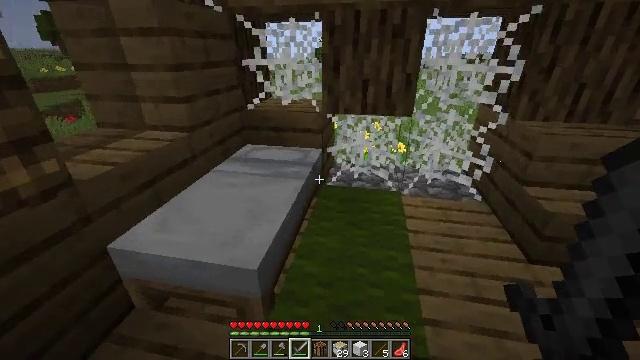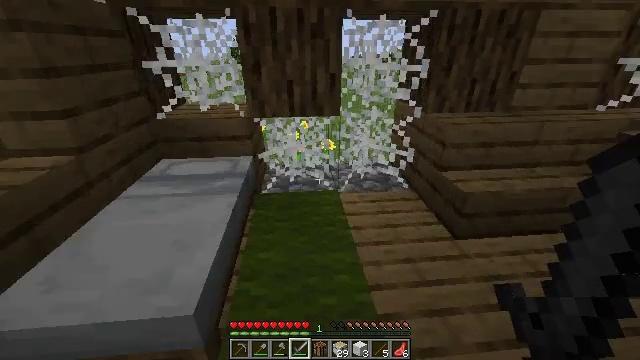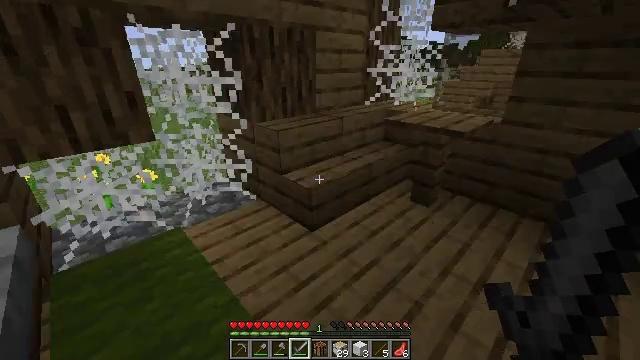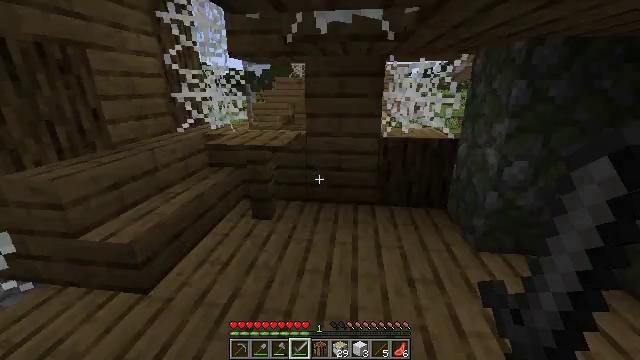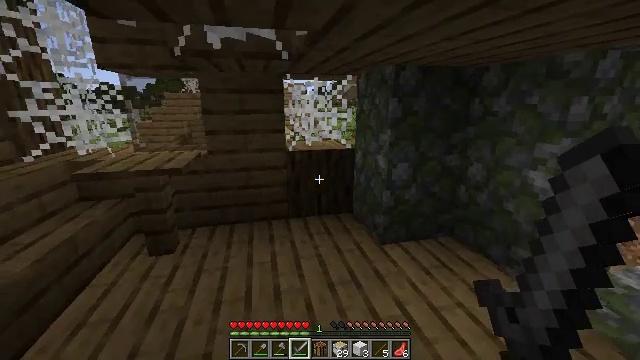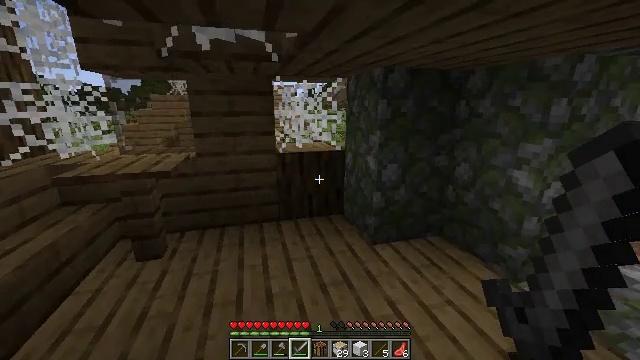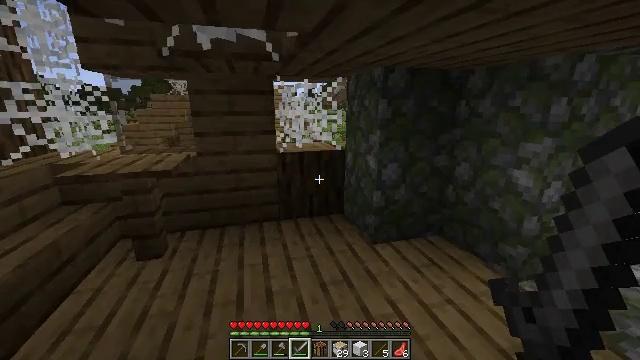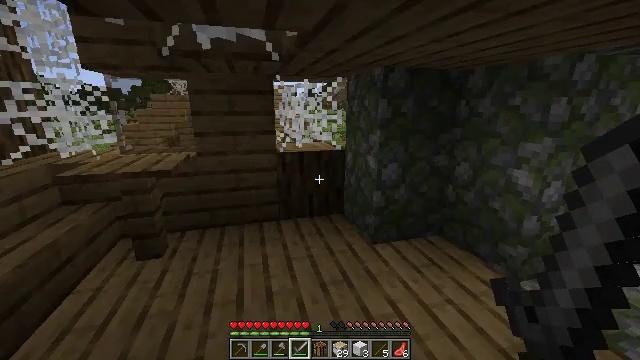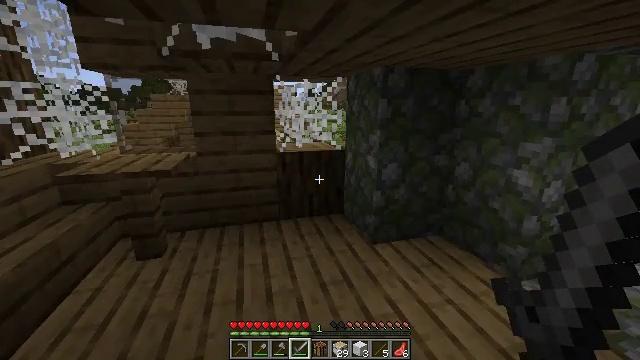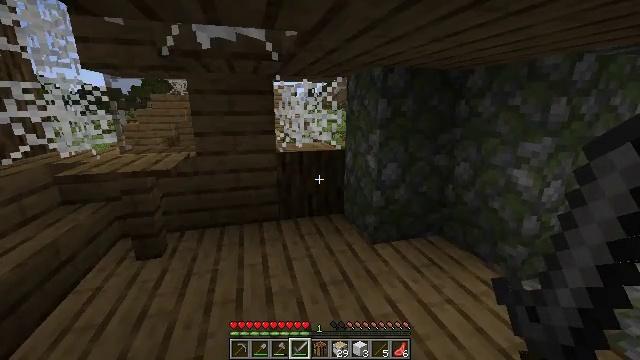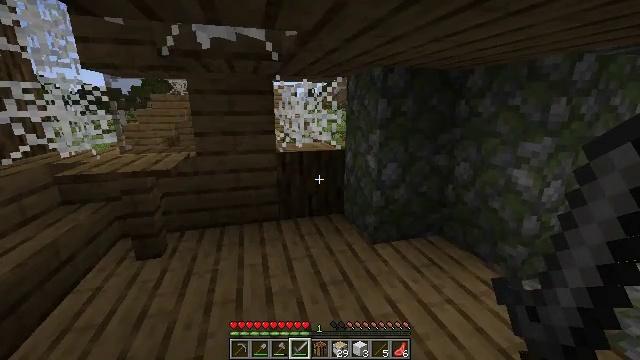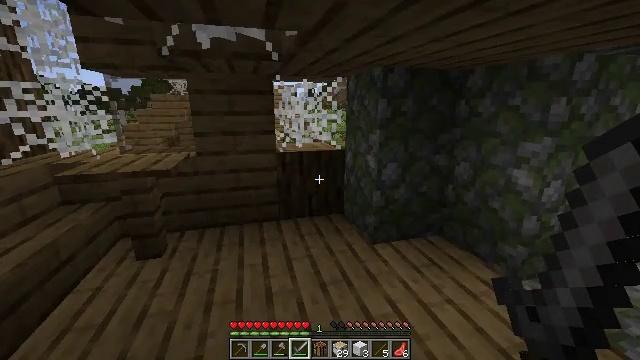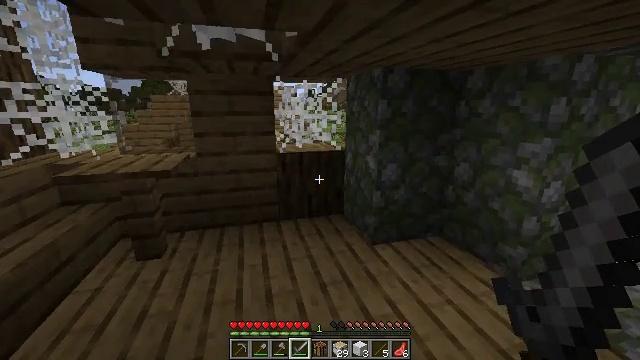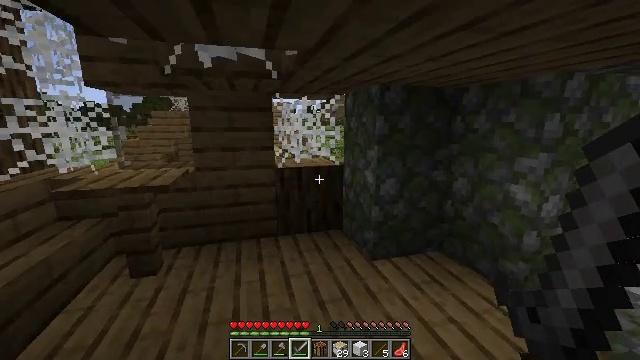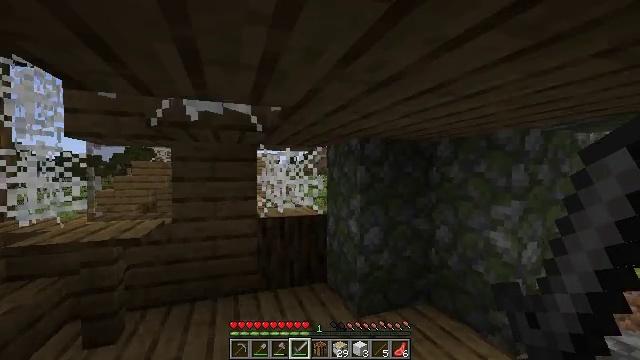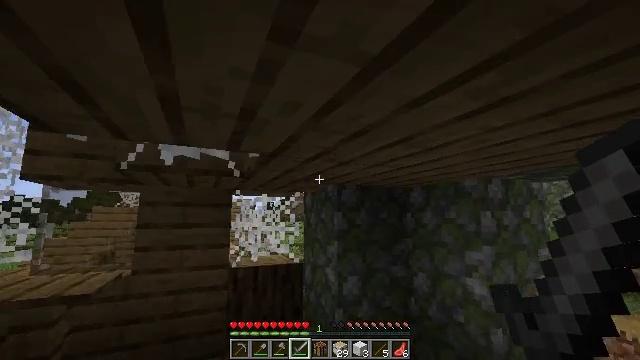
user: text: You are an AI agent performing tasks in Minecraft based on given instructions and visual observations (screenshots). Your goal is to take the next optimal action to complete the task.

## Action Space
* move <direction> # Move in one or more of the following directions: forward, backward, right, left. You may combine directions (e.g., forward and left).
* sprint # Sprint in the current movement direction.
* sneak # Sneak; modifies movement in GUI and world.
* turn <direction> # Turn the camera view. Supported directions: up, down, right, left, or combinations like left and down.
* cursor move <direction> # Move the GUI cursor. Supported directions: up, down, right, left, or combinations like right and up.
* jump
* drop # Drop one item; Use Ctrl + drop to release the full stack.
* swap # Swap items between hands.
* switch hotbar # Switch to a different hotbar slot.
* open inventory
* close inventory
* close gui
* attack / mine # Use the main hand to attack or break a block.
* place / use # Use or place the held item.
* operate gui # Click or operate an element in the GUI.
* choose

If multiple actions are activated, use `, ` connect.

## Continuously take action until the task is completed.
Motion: motion action
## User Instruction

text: Remove oak leaves from branches.
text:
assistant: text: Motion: turn right
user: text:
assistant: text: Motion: turn right and up
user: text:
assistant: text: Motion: turn right and up
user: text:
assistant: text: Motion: turn right and up
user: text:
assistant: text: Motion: turn right
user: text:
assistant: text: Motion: no_op
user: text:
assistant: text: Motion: no_op
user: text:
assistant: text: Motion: no_op
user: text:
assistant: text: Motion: no_op
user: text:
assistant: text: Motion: no_op
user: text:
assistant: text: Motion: no_op
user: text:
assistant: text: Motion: no_op
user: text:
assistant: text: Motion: turn up
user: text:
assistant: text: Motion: turn right and up
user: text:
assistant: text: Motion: turn right and up
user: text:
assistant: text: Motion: turn right and up
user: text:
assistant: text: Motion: turn right and up
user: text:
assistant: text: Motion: turn right and down
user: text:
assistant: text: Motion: turn right and down
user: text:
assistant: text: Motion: move forward, turn right and down
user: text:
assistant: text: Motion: move forward, turn right and down
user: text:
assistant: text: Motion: move forward, turn right and down
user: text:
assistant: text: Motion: move forward, turn right and down
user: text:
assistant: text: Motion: move forward, turn right and down
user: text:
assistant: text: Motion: move forward, turn right and down
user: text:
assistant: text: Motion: move forward
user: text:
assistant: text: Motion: move forward
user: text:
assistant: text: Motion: move forward
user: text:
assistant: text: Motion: move forward
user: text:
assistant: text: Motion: move forward and move left